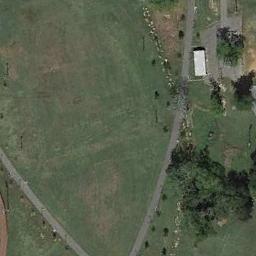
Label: meadow